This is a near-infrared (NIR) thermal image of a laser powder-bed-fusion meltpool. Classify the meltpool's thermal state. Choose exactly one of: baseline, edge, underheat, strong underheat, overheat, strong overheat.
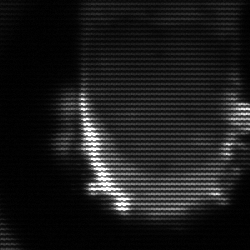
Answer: baseline